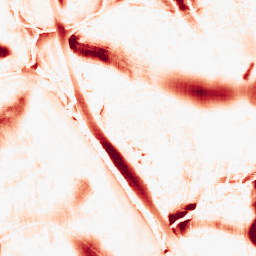
Category: morphological
Decomposition family: morphological_ellipse
Decomposition parameters: operation: opening
width: 50
height: 50
Upsampling method: sinc_blackman
Upsampling parameters: scale: 4
kernel_size: 8
Upsampling scale: 4